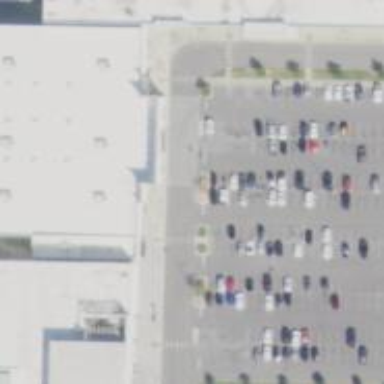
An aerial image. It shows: Parking space.